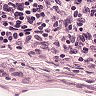
Metastatic tissue present: no